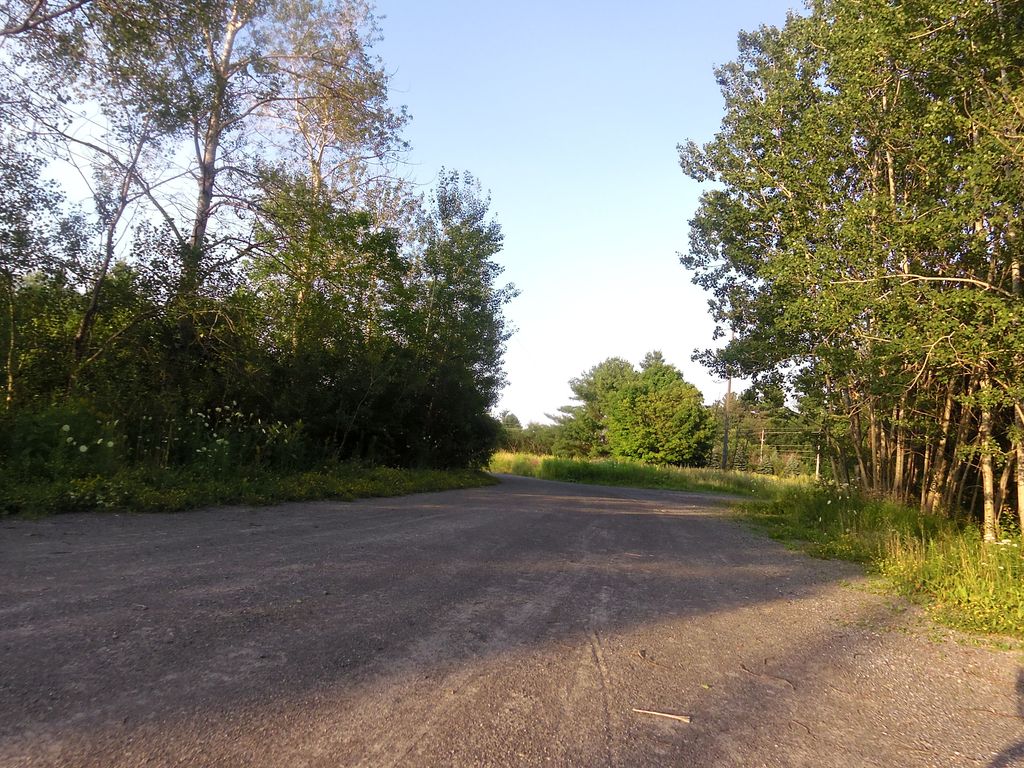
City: ottawa-gatineau